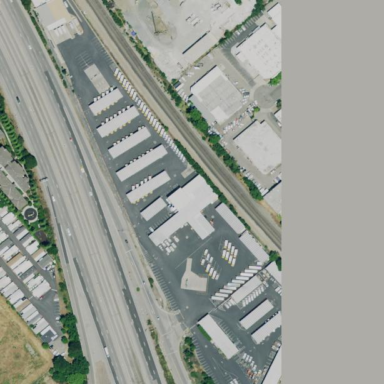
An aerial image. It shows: Industrial bus depot.